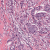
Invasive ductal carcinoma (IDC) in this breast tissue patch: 1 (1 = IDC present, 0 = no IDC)